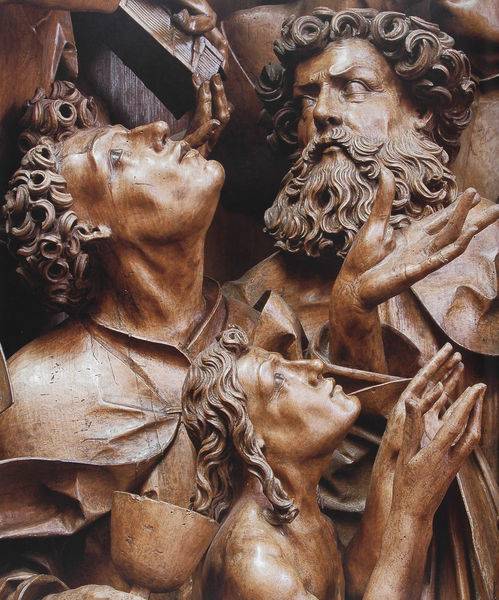
Titel: Marienaltar, Mittelschrein, hl. Johannes, bärtiger Apostel und Figur einer Seele
Künstler: Meister von Mauer
Standort: Mauer bei Melk
Institution: St. Maria am grünen Anger
Schlagwörter: kopf, umhang, ausschnitt, finger, holz, köpfe, männer, nase, stirn, blick, alt, bart, bärte, gesichter, jung, arme, augen, falten, gesicht, vollbart, hals, hände, haare, kelch, mantel, gotik, kinn, lippen, locken, relief, holzschnitt, haltung, figuren, detail, balken, bildhauerei, bronze, plastik, oben, blut, buch, offenbarung, beten, gebet, altar, schnitzerei, maserung, innig, andacht, umhänge, anbetung, petrus, kästchen, sakral, schnitzen, schnitzwerk, altarbild, verkündigung, schnitzaltar, holzwurm, mittelschrein, riemenschneider, holzplastik, bächer, ocken, lockenpracht